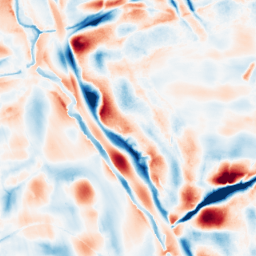
Category: wavelet
Decomposition family: wavelet_biorthogonal
Decomposition parameters: wavelet: bior4.4
level: 5
Upsampling method: bilinear
Upsampling parameters: scale: 8
Upsampling scale: 8